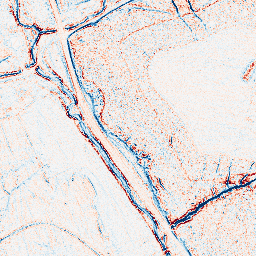
Category: edge_preserving
Decomposition family: anisotropic_diffusion
Decomposition parameters: iterations: 10
kappa: 100
gamma: 0.05
Upsampling method: regularized
Upsampling parameters: scale: 4
lambda_reg: 0.01
Upsampling scale: 4